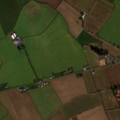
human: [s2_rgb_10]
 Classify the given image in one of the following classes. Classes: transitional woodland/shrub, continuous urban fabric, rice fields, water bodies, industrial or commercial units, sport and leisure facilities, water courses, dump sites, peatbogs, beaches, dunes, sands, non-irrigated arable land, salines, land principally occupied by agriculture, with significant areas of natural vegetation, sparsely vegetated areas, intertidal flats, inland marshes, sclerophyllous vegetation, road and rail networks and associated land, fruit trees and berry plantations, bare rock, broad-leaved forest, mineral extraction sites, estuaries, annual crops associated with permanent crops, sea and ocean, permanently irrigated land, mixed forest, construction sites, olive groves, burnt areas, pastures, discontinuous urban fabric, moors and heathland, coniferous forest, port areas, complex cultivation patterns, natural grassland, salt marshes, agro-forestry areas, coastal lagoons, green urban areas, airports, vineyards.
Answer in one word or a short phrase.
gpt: non-irrigated arable land